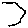
Label: hexagon